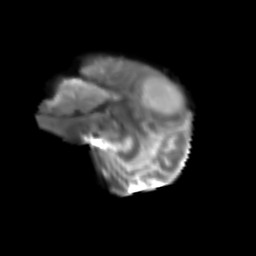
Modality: T2w
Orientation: sagittal
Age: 60
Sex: female
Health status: ill
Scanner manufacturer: siemens
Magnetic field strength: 3 T
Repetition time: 8.7 s
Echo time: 0.11 s